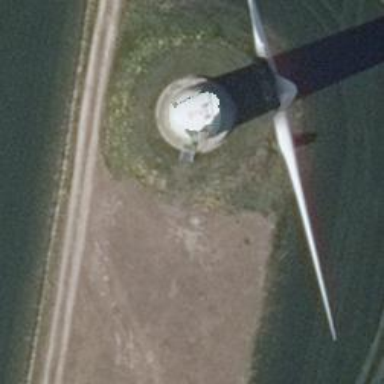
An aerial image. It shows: Wind generator using horizontal axis wind turbines.